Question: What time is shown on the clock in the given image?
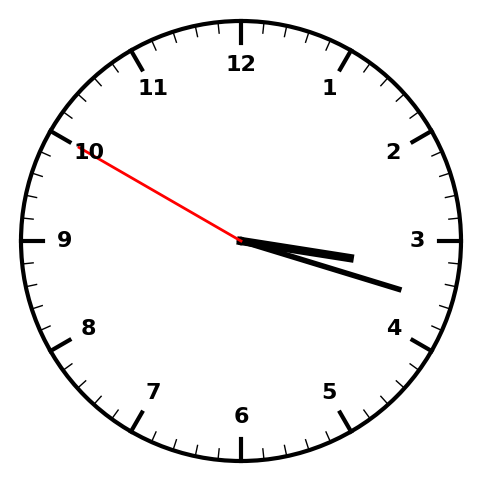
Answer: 03:17:50